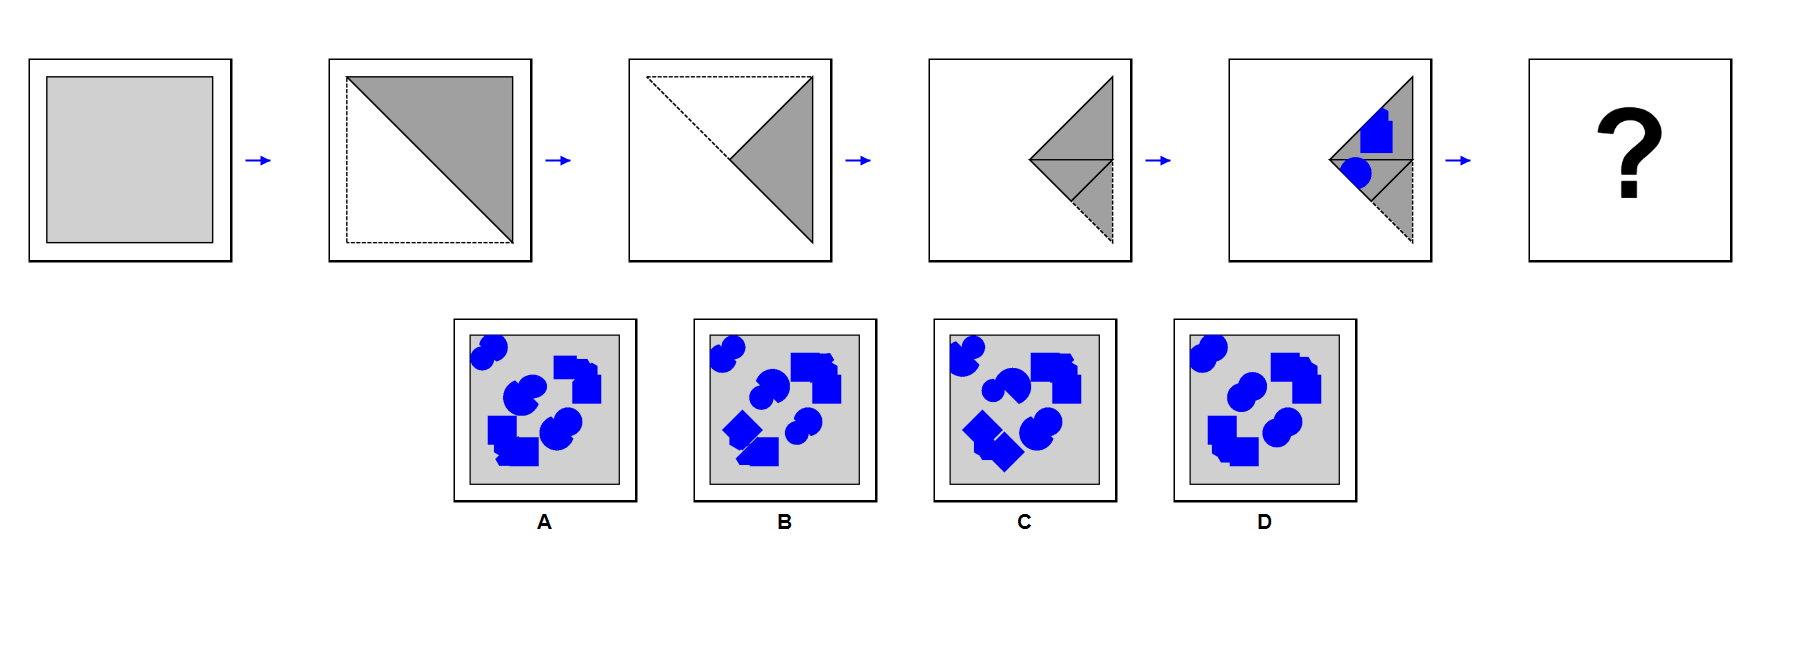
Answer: D